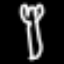
Label: fork